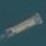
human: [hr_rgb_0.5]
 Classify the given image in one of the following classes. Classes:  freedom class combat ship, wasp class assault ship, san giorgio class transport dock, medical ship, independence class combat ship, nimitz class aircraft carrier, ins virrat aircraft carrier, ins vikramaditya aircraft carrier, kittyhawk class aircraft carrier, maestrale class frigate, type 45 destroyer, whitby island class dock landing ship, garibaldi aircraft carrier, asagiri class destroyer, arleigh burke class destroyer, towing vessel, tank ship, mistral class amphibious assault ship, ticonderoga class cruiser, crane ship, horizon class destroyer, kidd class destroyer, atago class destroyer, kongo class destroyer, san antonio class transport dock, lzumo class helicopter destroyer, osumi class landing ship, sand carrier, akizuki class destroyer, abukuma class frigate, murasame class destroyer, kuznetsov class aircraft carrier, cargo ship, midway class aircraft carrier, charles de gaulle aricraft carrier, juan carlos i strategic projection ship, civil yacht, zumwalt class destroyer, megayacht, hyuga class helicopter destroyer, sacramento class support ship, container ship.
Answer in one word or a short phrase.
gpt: Sand carrier